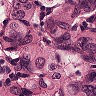
Metastatic tissue present: yes